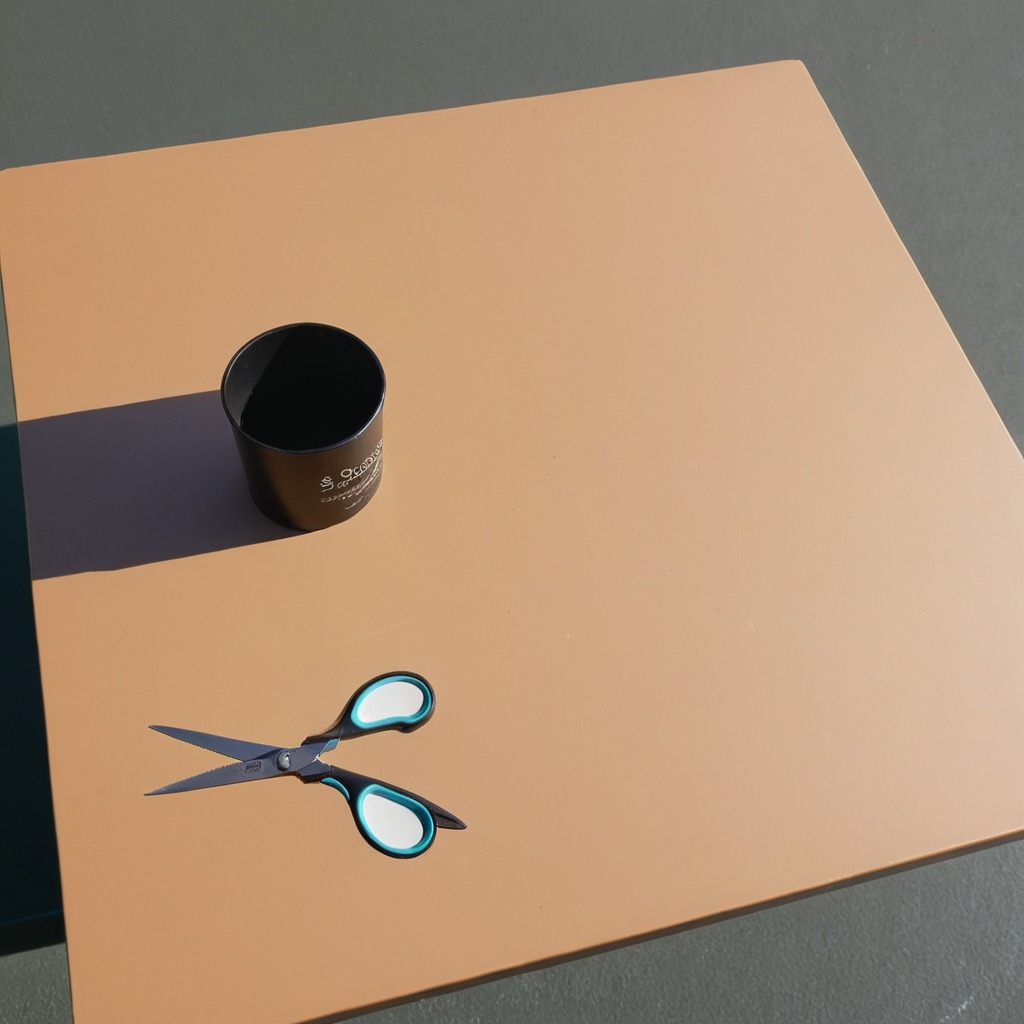
A scissor lying on a textured surface.